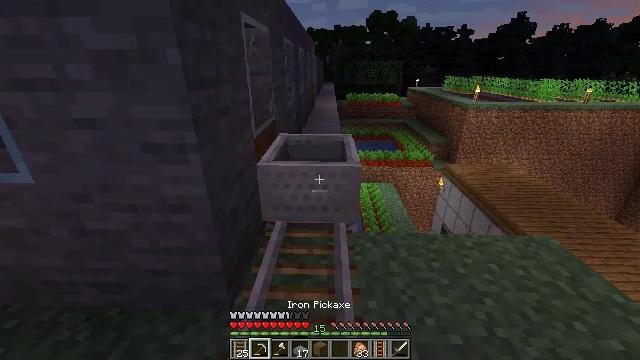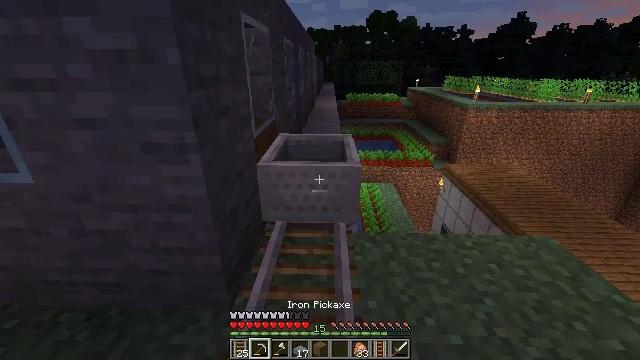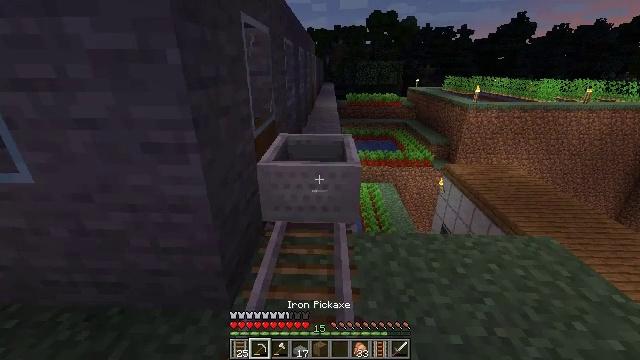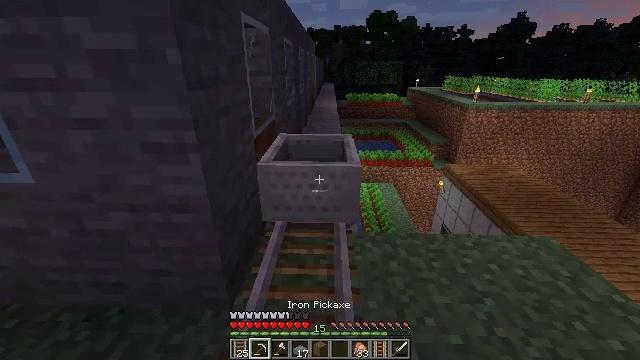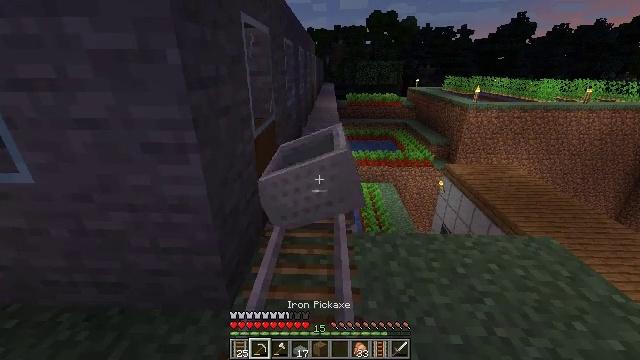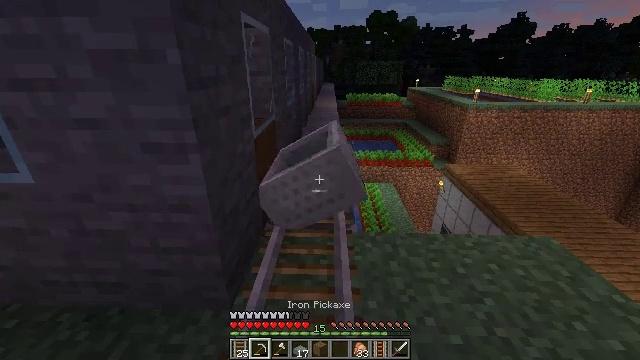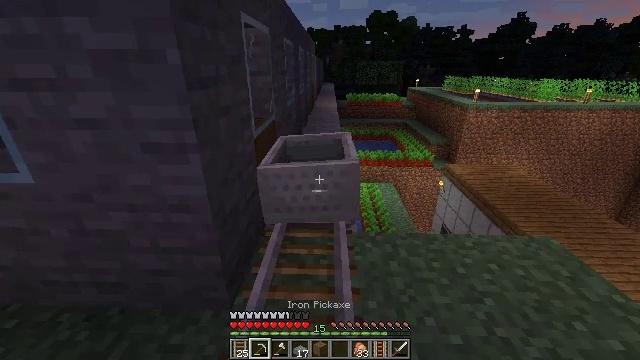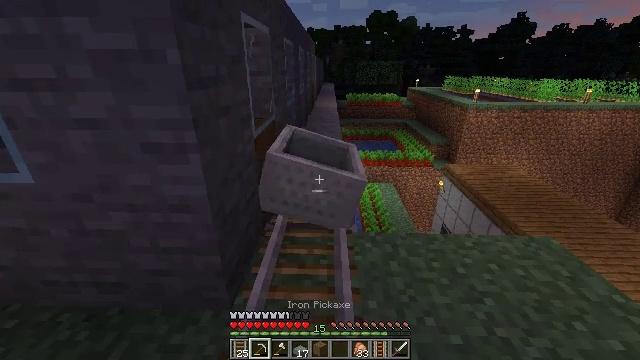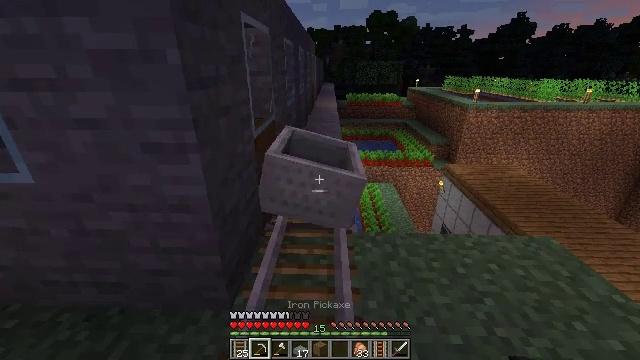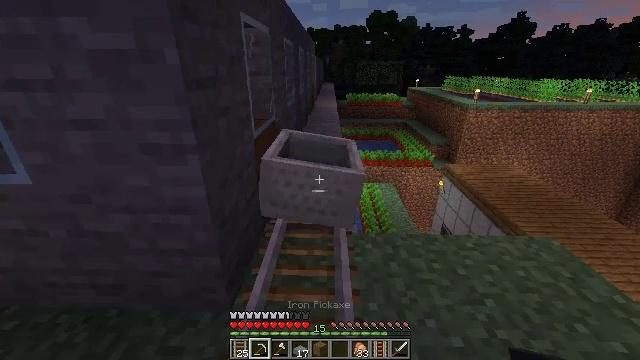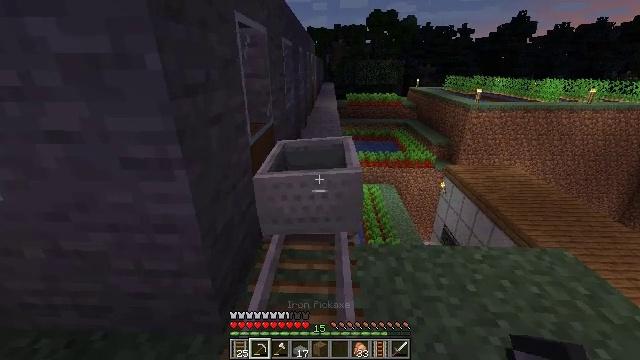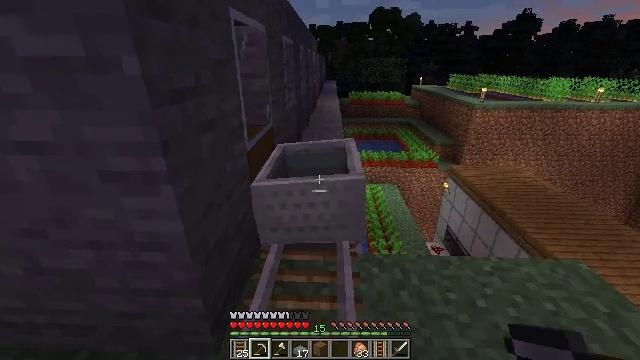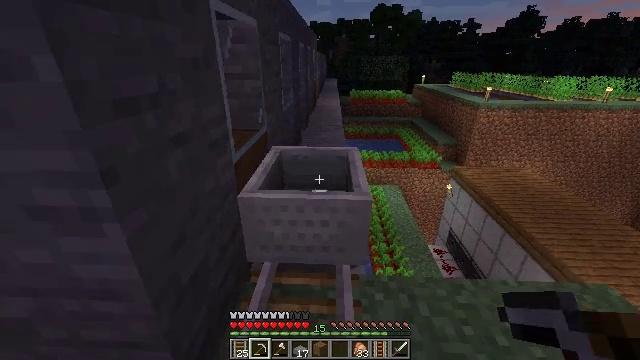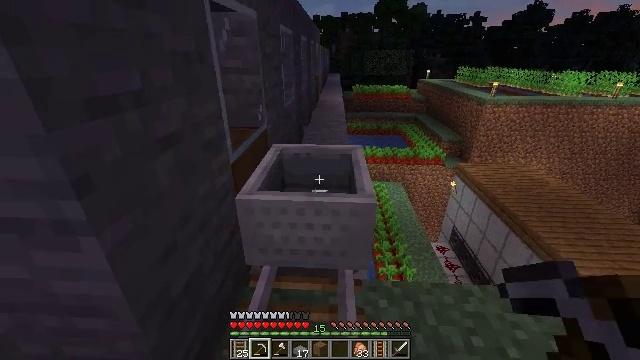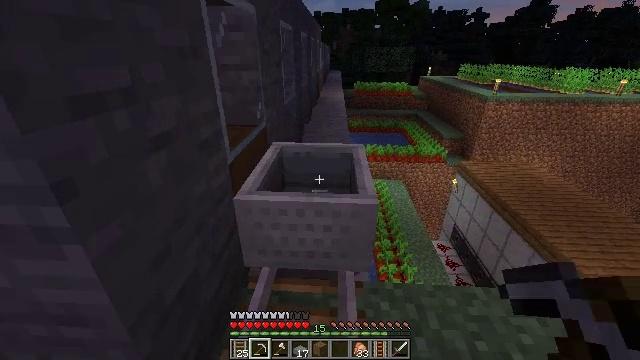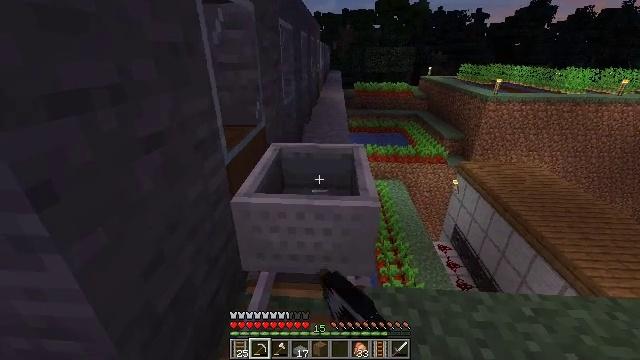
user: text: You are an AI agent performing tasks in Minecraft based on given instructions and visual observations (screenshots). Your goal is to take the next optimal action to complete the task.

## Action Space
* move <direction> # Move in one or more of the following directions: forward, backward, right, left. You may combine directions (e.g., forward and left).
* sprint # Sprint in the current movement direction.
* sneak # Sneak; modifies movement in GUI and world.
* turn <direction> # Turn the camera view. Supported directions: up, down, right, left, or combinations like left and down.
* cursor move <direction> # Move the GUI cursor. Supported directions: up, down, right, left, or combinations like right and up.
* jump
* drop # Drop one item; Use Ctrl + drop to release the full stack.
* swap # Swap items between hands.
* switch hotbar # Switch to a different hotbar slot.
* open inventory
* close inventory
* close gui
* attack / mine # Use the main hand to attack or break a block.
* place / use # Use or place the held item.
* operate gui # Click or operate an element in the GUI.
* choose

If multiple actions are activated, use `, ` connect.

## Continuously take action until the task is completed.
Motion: motion action
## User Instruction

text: Pick up the rail by attacking it.
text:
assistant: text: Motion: attack / mine
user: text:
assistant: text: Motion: attack / mine
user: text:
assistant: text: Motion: attack / mine
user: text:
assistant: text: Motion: attack / mine
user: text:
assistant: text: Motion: attack / mine
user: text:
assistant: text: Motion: no_op
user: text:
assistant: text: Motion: no_op
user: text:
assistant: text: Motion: no_op
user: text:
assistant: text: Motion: move forward
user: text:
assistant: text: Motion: move forward
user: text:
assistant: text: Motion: move forward
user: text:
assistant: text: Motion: move forward
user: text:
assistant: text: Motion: turn down
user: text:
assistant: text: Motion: attack / mine
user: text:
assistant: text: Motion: attack / mine
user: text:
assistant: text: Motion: attack / mine
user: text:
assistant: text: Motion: attack / mine
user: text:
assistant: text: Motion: no_op
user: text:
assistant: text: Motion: no_op
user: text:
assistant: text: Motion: no_op
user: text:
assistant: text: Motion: no_op
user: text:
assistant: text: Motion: no_op
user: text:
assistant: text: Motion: no_op
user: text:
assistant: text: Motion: no_op
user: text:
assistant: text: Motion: no_op
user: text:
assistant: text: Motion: no_op
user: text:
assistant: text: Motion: no_op
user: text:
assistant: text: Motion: move forward
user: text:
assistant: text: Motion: move forward
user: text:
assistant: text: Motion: move forward